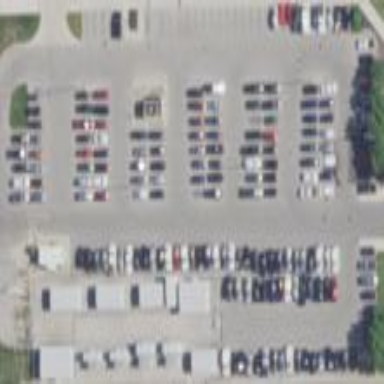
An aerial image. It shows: Parking area with surface.